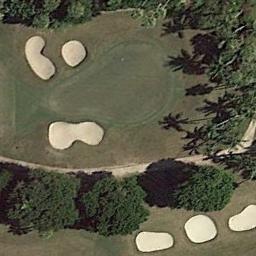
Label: golf_course